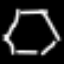
Label: octagon